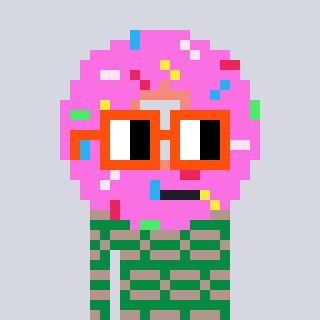
a pixel art character with square orange glasses, a doughnut-shaped head and a green-colored body on a cool background